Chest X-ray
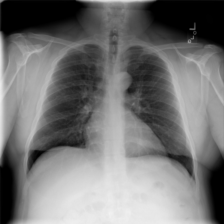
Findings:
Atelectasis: negative
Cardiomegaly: negative
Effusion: negative
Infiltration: negative
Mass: negative
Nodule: negative
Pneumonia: negative
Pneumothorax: negative
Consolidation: negative
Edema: negative
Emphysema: negative
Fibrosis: negative
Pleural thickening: negative
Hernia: negative